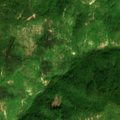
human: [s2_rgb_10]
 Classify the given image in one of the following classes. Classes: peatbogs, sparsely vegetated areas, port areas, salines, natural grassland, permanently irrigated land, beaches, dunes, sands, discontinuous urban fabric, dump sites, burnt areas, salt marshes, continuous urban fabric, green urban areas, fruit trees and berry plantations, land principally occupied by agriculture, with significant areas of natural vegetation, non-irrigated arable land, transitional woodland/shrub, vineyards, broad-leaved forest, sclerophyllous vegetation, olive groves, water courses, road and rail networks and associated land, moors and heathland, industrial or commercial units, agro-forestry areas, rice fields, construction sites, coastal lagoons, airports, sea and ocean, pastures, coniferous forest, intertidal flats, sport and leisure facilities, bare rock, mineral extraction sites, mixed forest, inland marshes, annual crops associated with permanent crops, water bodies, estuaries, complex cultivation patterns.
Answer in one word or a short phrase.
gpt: broad-leaved forest, mixed forest, transitional woodland/shrub